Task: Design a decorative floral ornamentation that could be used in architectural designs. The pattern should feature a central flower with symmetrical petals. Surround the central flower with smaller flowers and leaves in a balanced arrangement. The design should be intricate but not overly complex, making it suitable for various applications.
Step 422:
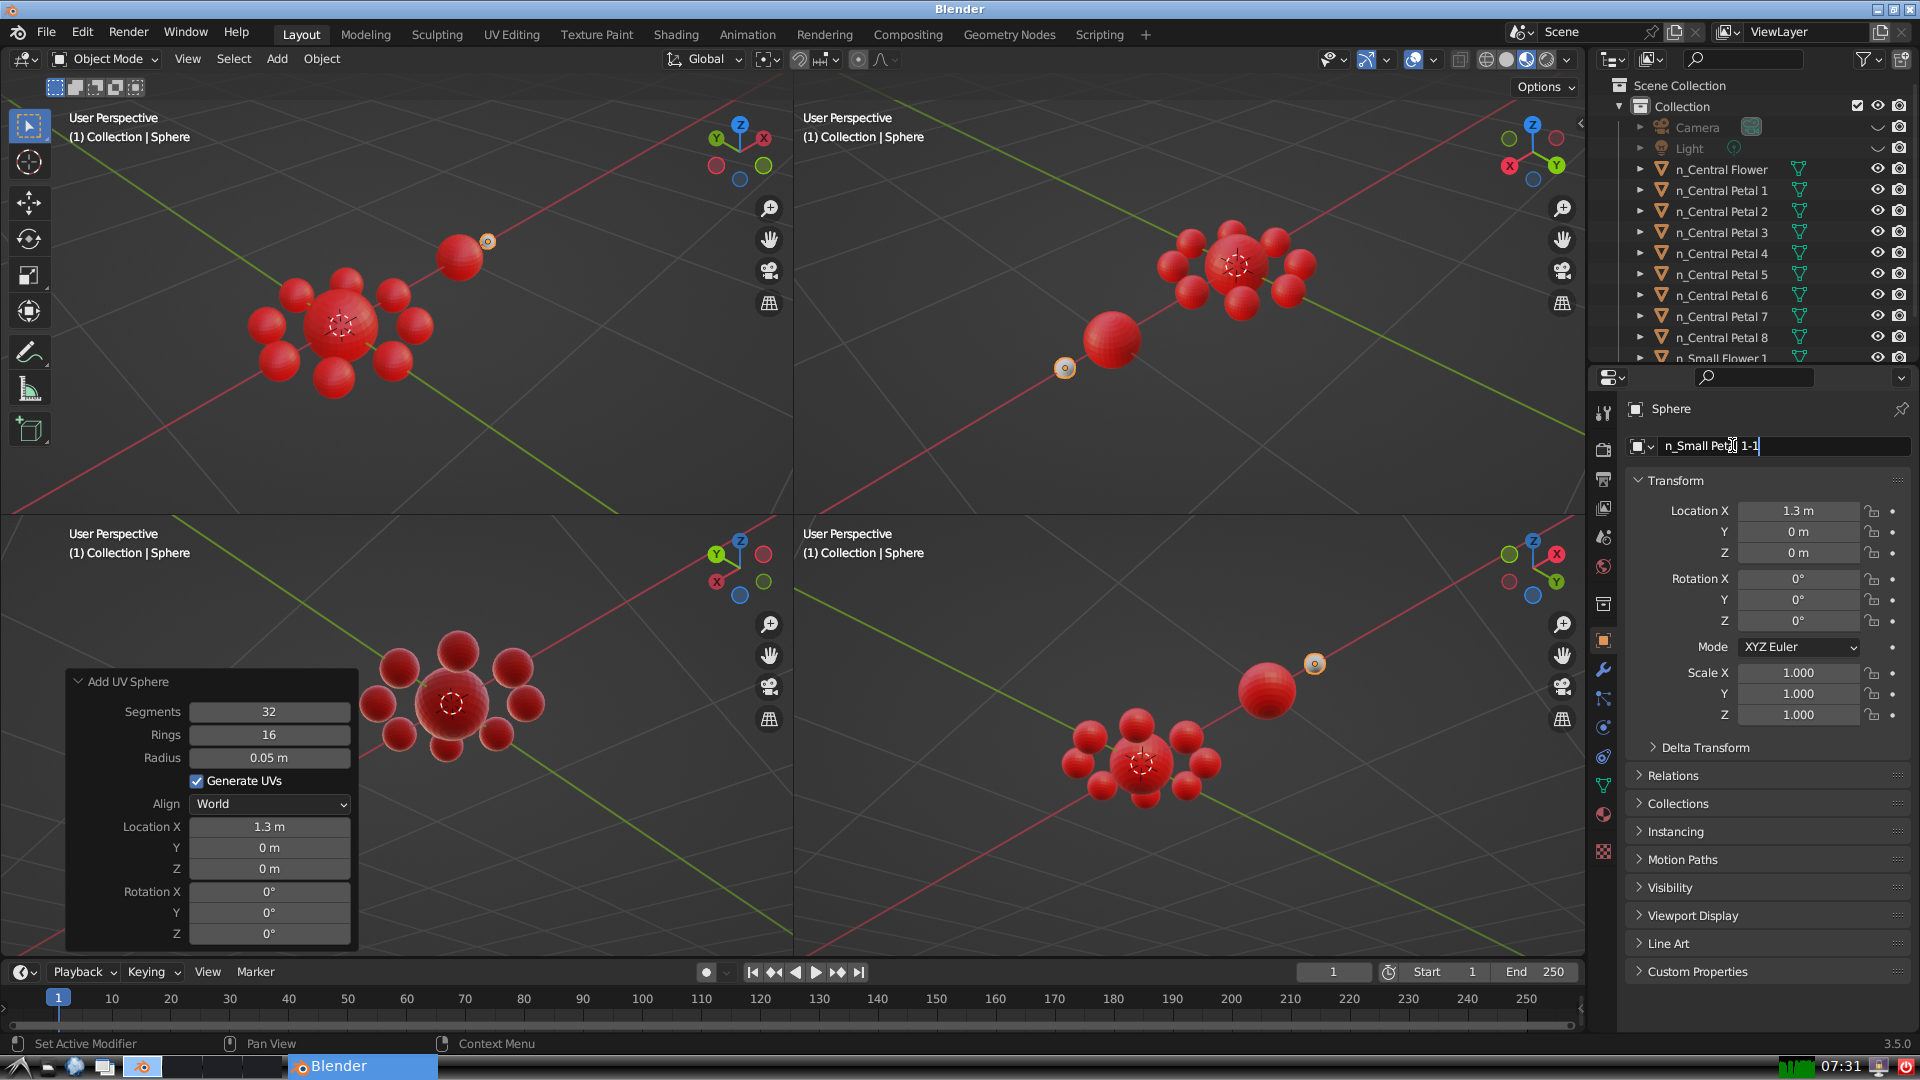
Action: {"key_press": ['Return']}